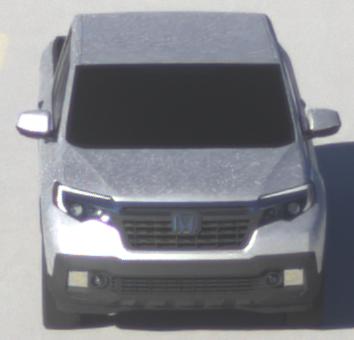
Make: Honda
Model: Ridgeline
Detailed model: Gen. 2
Model produced from: 2016
Model produced until: 2020
Doors: 4
Color: white
Road condition: dry road
Daytime: sunrise or sunset
Contrast: medium contrast